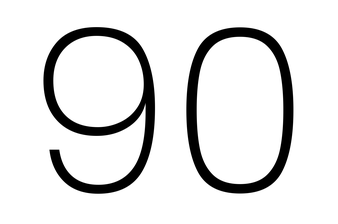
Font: Poppins-ExtraLight